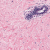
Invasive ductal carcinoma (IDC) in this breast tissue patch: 0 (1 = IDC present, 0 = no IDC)